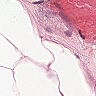
Metastatic tissue present: no